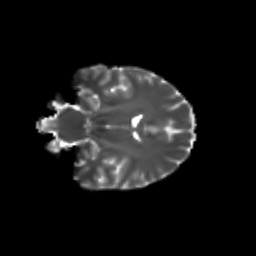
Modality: T2w
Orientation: coronal
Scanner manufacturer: siemens
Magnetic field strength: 3 T
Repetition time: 9.2 s
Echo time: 0.084 s